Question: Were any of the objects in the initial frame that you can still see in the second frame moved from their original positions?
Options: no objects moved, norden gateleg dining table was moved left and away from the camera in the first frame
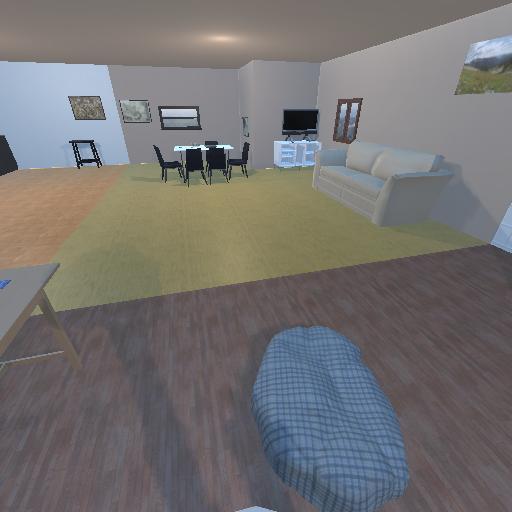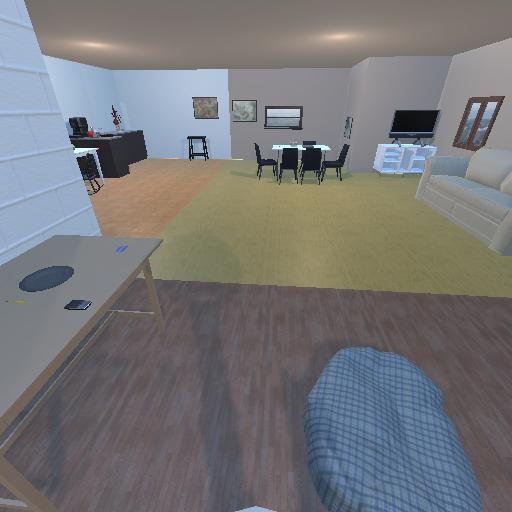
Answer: no objects moved